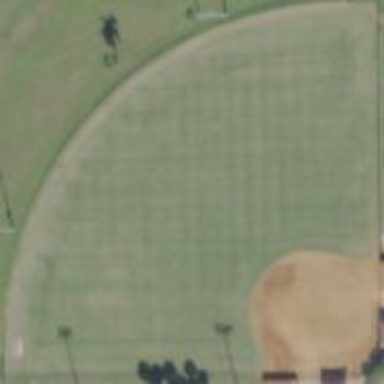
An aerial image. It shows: Baseball diamond on pitch designated for leisure land sports.